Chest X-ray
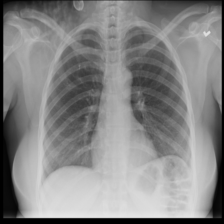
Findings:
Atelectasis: negative
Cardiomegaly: negative
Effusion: negative
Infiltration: positive
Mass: negative
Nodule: negative
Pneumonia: negative
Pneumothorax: negative
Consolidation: negative
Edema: negative
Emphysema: negative
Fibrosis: negative
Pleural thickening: negative
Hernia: negative